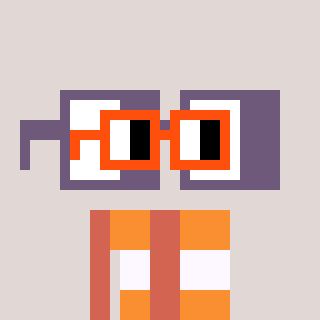
a pixel art character with square orange glasses, a glasses-shaped head and a peachy-colored body on a warm background